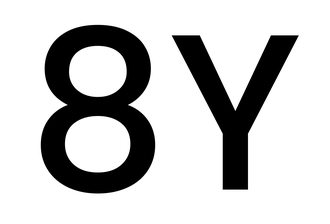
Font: Poppins-Medium